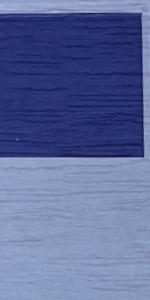
Label: Empty